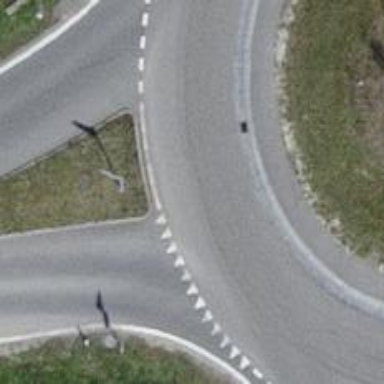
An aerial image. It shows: Road with "give way" sign.